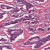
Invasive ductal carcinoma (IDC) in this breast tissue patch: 1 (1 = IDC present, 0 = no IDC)